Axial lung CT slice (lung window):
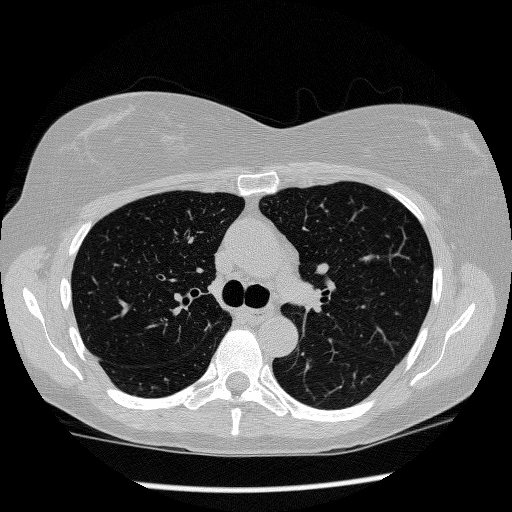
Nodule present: no